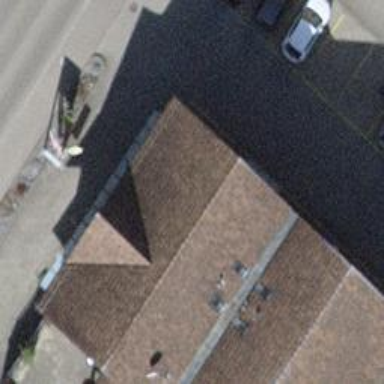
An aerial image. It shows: Convenience shop.